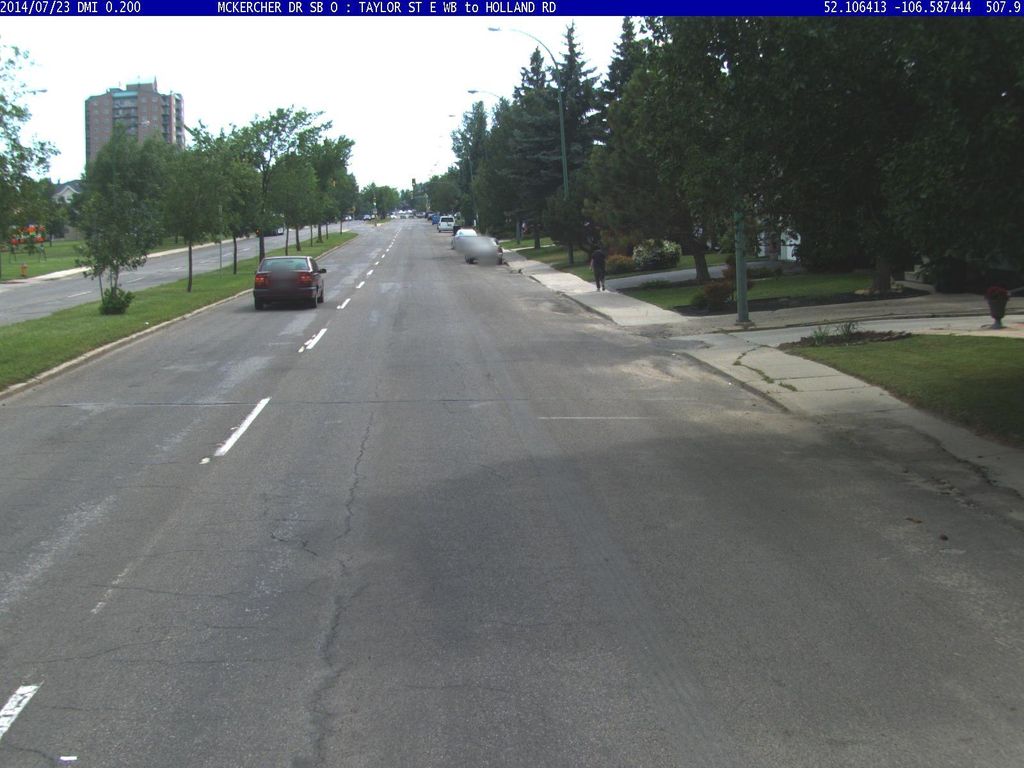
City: saskatoon